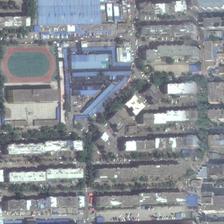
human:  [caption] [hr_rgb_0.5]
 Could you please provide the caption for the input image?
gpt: many orderly buildings and some green trees are around a large blue building and a playground .

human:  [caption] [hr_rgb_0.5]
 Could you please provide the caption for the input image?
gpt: a small court and many blue and white houses surrounded .

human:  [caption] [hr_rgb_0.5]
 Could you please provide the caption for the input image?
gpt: an oval football field, a blue triangular building and a swimming pool are divided by a crowded road and integrated by trees .

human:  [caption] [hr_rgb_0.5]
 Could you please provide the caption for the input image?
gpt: a playground is surroundeded by many orderly buildings interspersed with green trees .

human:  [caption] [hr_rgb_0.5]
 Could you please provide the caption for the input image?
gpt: a large playground is surrounded by many trees and houses .